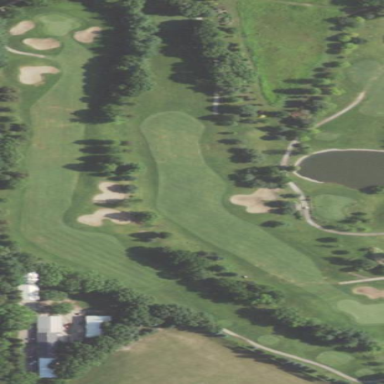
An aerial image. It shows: Area of rough grass used for golf.